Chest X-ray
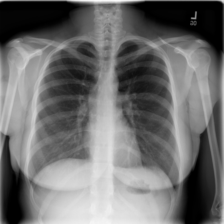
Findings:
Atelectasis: negative
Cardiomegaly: negative
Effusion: negative
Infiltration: negative
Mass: negative
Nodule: negative
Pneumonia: negative
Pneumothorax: negative
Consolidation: negative
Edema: negative
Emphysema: negative
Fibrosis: negative
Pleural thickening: negative
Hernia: negative